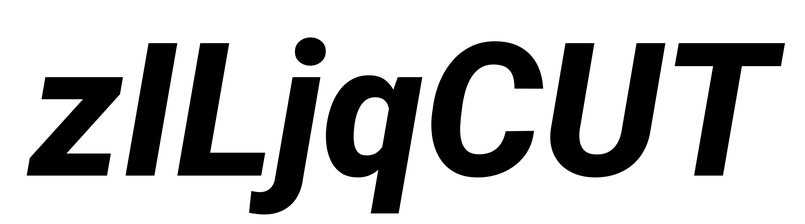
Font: Roboto-Italic_ExtraBold_Italic